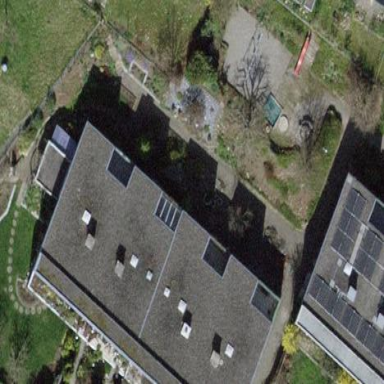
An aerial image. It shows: Terrace building.